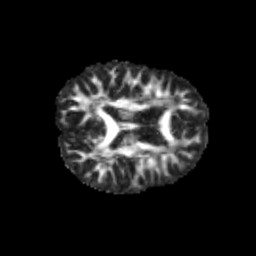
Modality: FA
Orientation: axial
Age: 12
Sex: female
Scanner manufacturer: siemens
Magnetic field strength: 3 T
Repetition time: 3.8 s
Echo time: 0.07 s